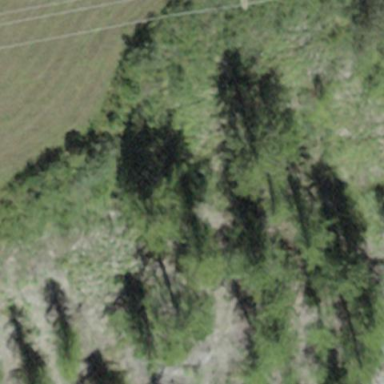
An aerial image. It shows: Forest with mixed needle-leaved trees.